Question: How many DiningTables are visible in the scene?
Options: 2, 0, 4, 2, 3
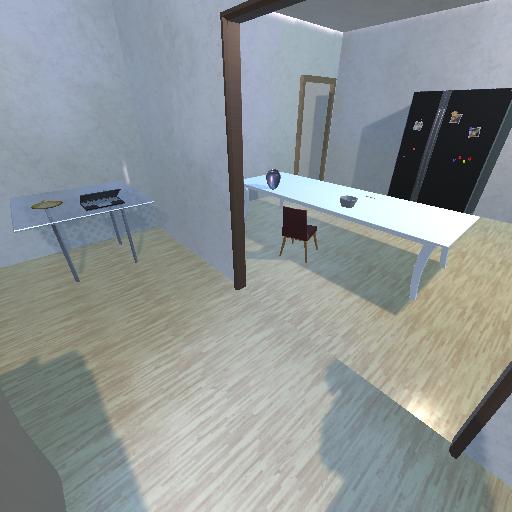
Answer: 2